Chest X-ray:
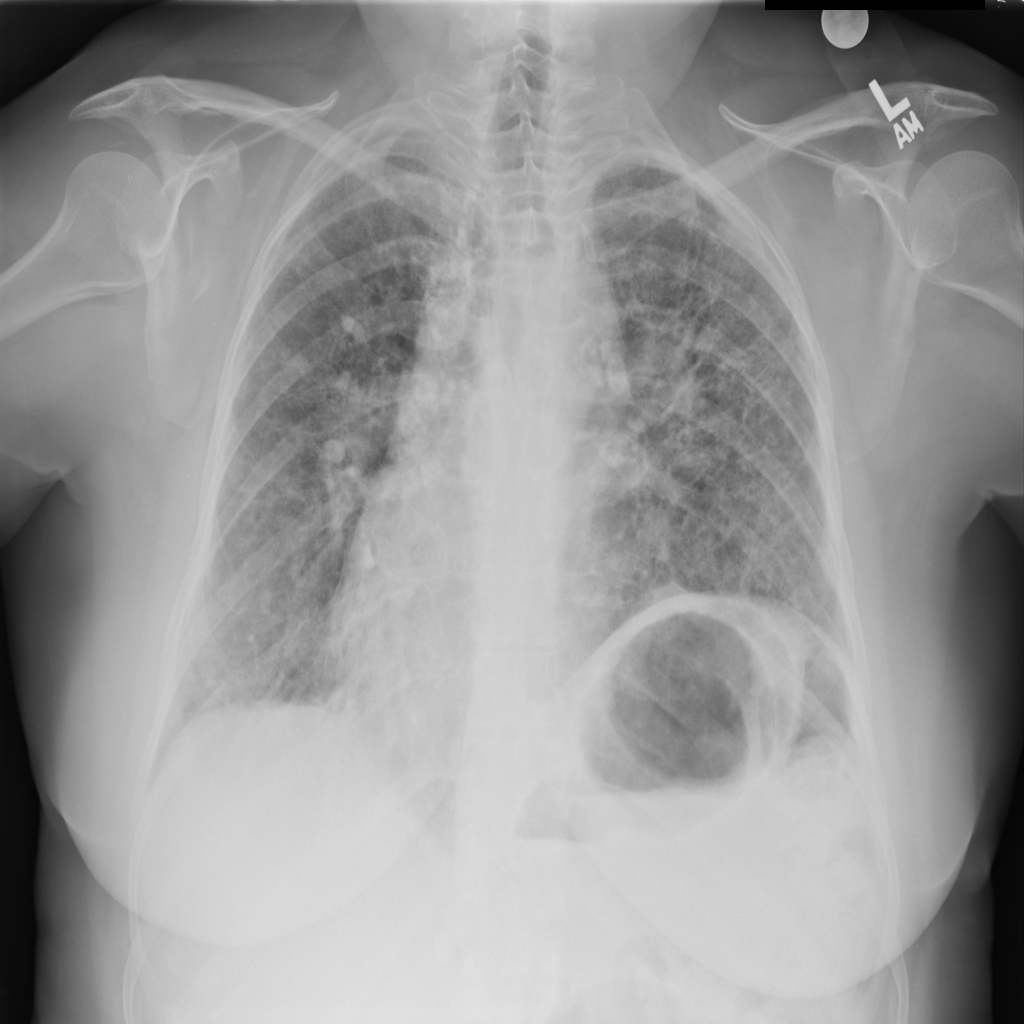
Findings: Fibrosis, Consolidation, Calcification
No abnormal finding: no